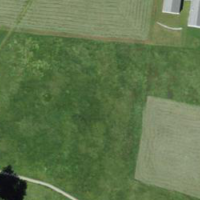
EUNIS habitat code: 26
Species observed at this site:
Turdus pilaris
Rupicapra rupicapra